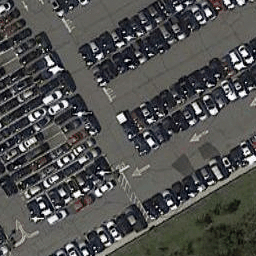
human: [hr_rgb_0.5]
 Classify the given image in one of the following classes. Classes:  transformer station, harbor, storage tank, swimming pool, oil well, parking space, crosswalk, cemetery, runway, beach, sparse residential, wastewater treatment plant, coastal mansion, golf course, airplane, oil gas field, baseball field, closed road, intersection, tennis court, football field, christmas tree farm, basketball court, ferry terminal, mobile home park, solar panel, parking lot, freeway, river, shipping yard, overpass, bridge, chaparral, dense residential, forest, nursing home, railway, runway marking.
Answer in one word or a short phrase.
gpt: parking lot